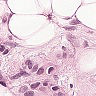
Metastatic tissue present: yes